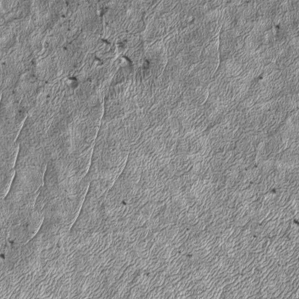
Label: frost